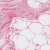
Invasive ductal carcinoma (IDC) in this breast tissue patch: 0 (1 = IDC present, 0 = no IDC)